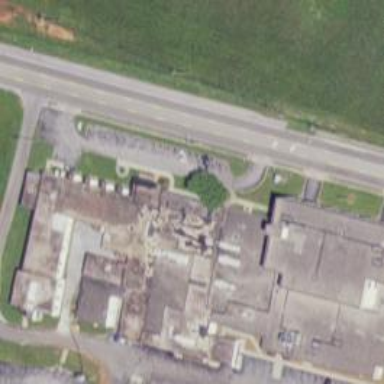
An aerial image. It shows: Hospital building.